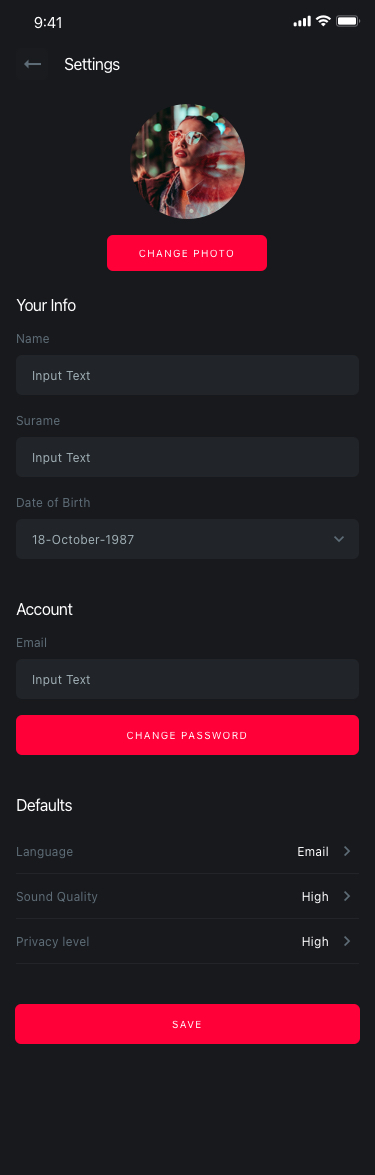
Text in this UI design:
Your Info
Account
Defaults